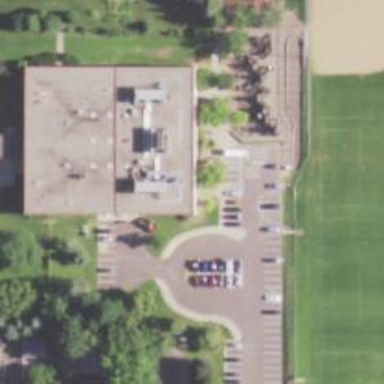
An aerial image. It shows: School building.